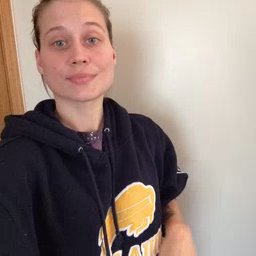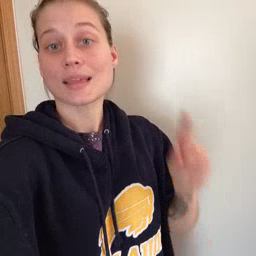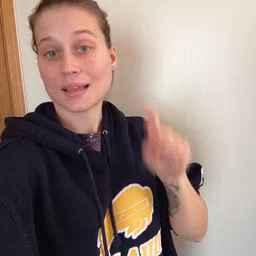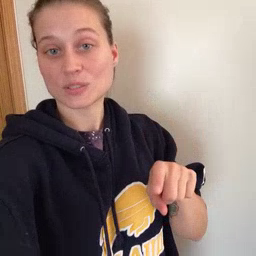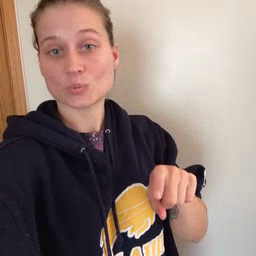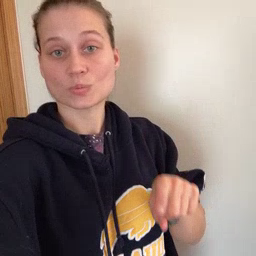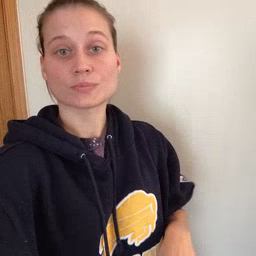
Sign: haveto